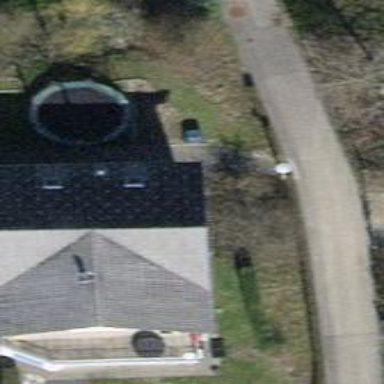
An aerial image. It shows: Building with tiled roof.